Field crop: tomato
Growth stage: 2
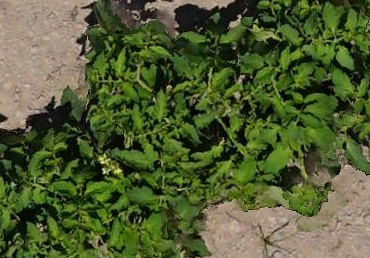
Species: tomato